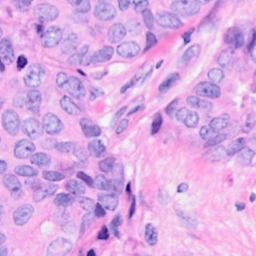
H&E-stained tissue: Breast